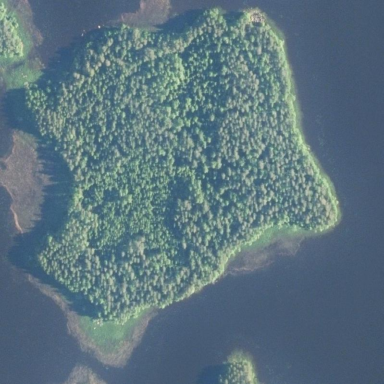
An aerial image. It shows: Islet.